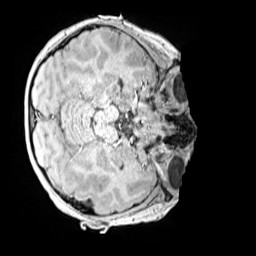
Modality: MP2RAGE
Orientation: axial
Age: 10
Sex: male
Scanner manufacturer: siemens
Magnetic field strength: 3 T
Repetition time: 4 s
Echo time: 0.00299 s